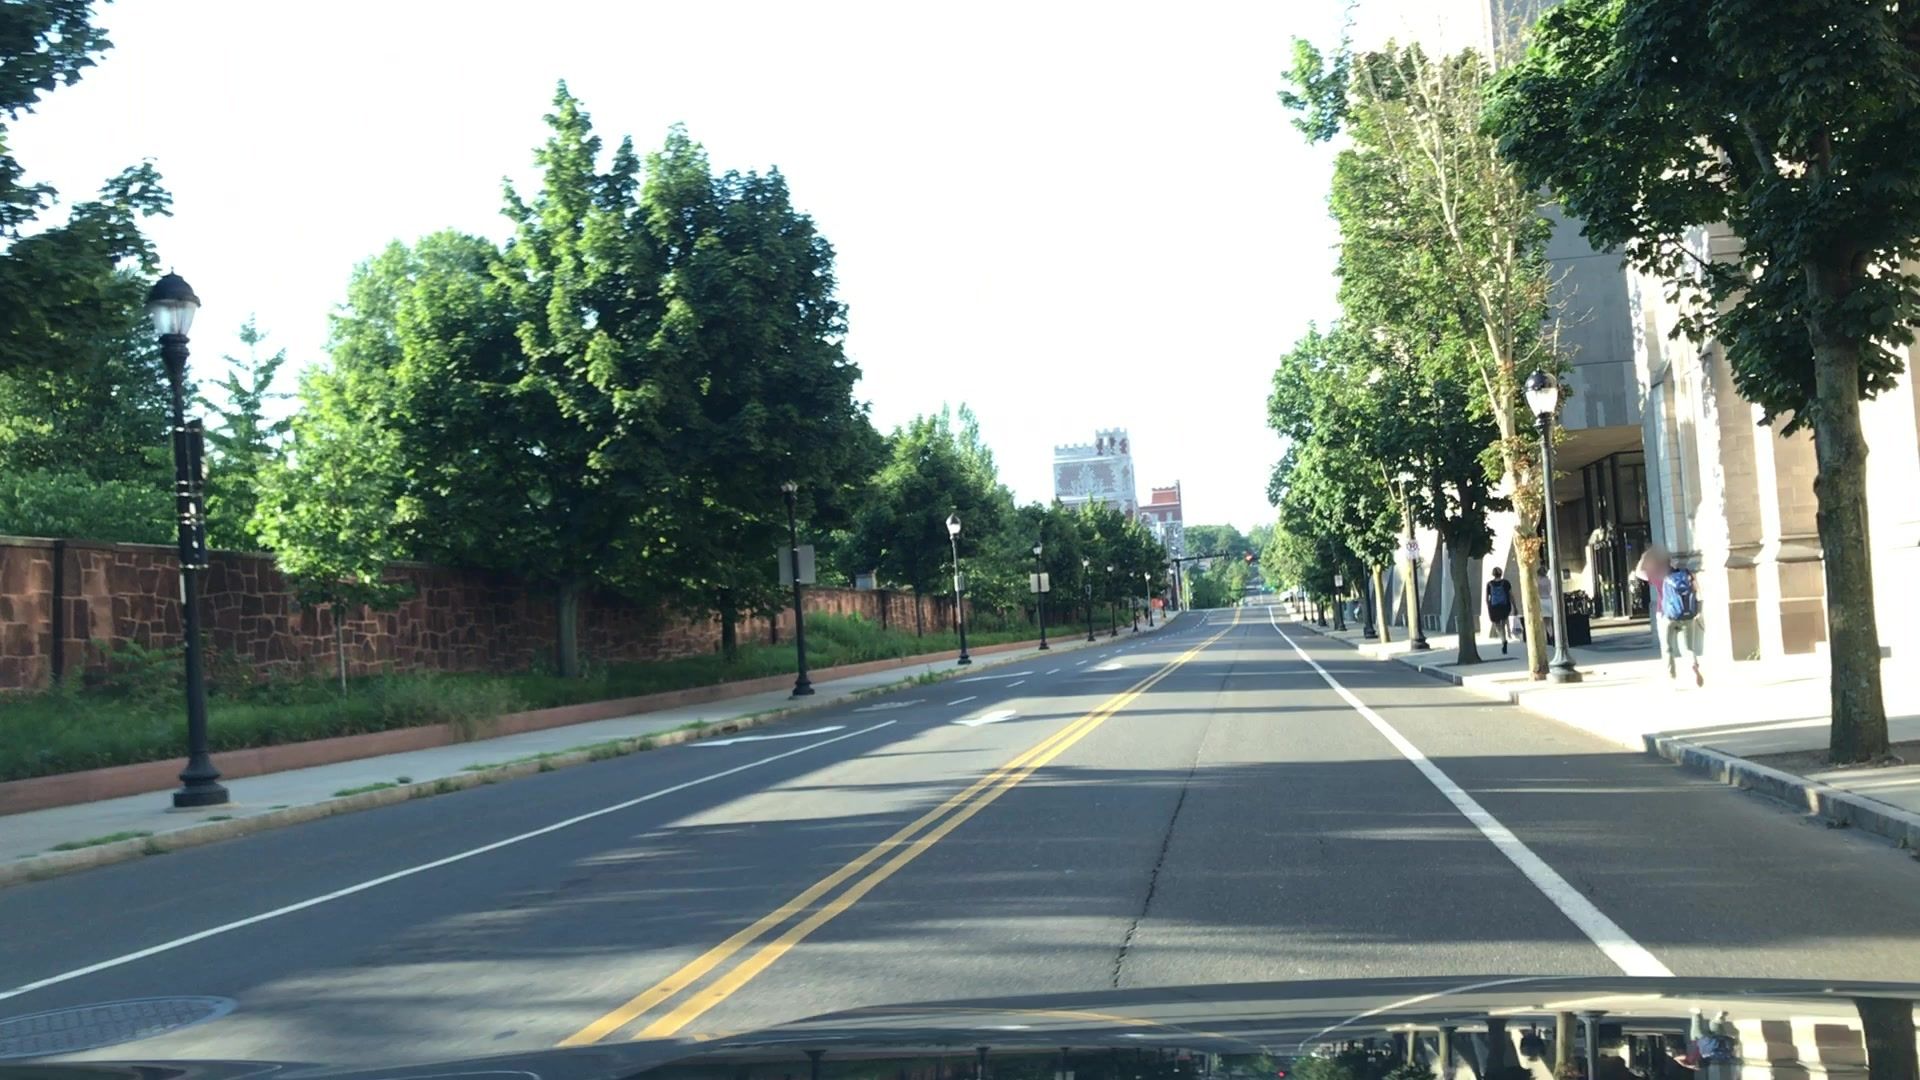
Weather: clear
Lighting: day
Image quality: good
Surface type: driving surface
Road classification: footway
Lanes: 3
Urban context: urban centre
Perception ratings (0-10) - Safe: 6.52, Lively: 6.73, Beautiful: 8.74, Boring: 1.84, Depressing: 3.61, Wealthy: 6.98